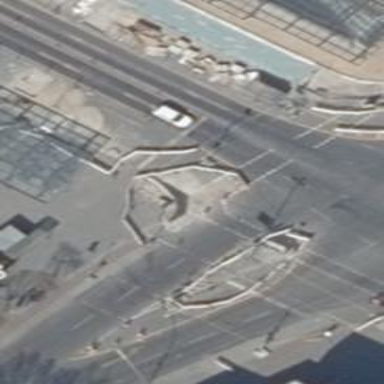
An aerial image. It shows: Footway located on traffic island.